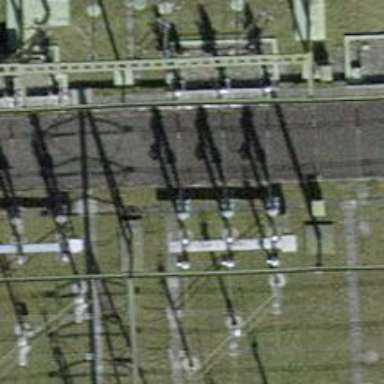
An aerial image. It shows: Insulator used in power systems.